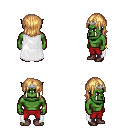
a pixel art fantasy rpg character, male body template, orc, green skin, white cape, red pants, light blonde long bangs hairstyle, silver tiara, bracelets, maroon shoes, four views (front, back, left, right), 2x2 character sprite sheet, small pixel art, hard edges, no anti-aliasing